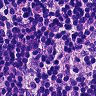
Metastatic tissue present: no